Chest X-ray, PA view. Patient: 56 years old, sex M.
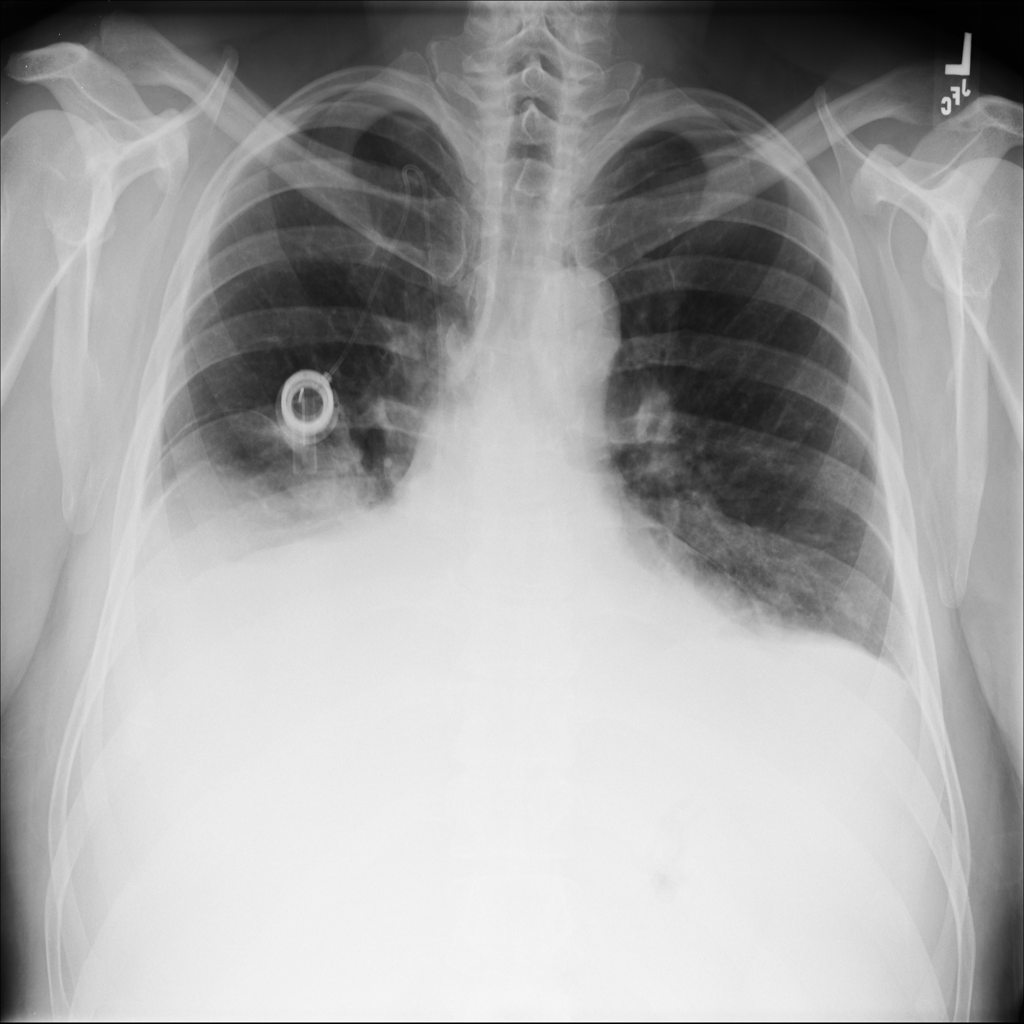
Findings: Effusion